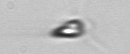
Label: Pyramimonas